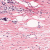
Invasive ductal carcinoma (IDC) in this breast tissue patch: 1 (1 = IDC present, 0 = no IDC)